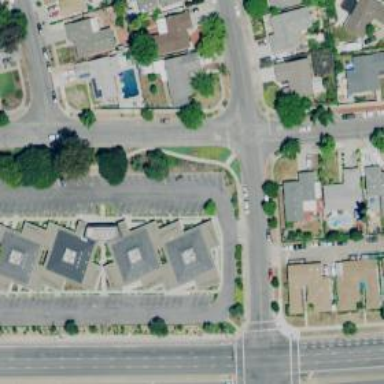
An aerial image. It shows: Residential area with homes lining the residential road.